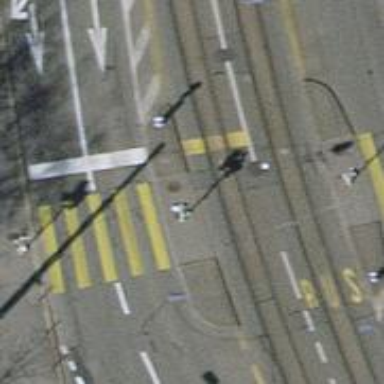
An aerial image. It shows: Marked crossing on asphalt footway.